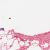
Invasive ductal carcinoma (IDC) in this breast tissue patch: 0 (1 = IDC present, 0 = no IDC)